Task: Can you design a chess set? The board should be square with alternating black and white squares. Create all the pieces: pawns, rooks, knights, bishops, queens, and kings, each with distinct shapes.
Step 4292:
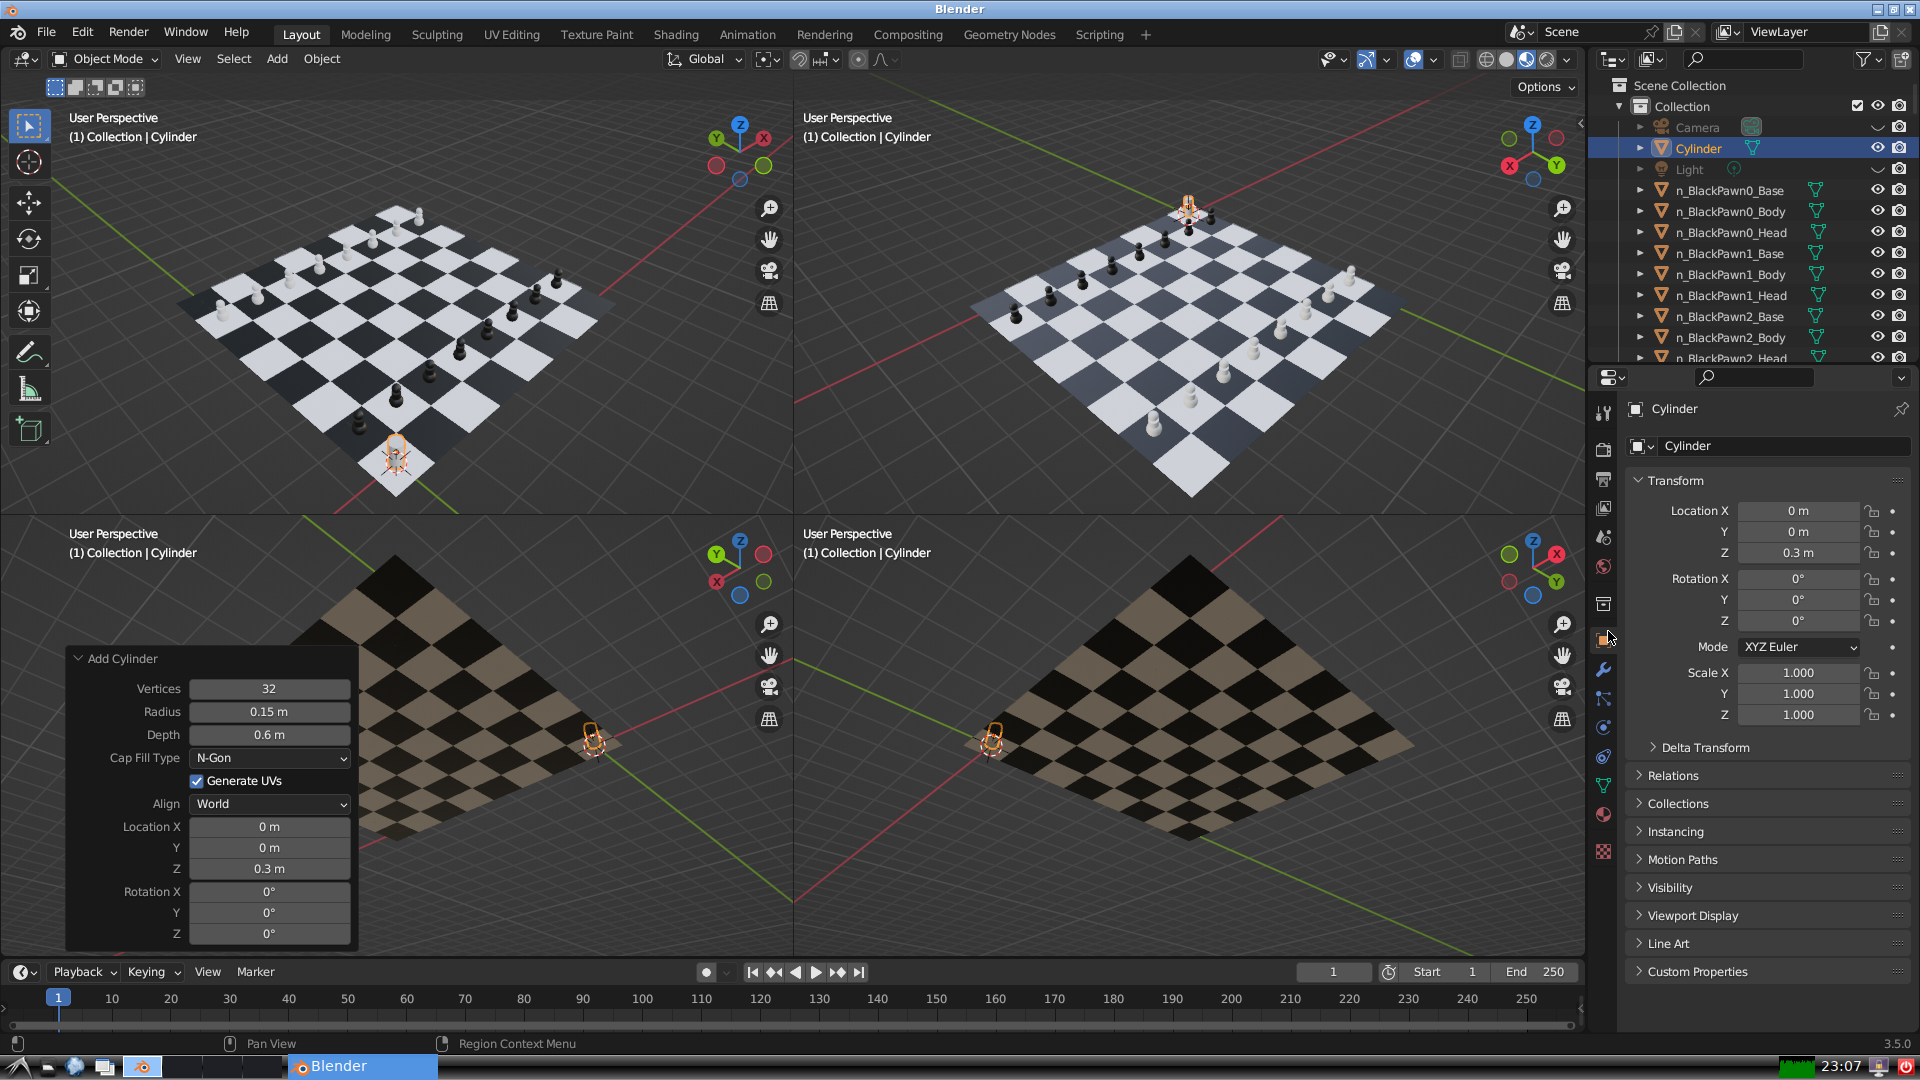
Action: {"mouse_move": [1732, 445]}